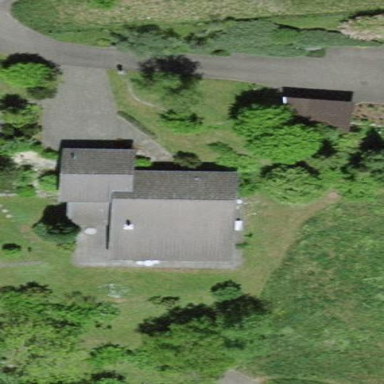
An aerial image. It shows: Simple house.